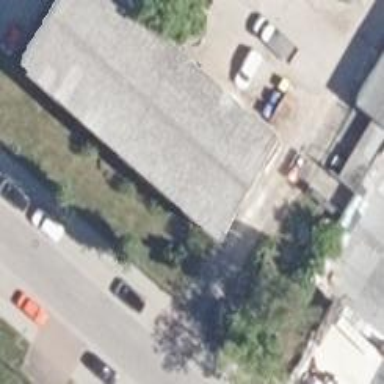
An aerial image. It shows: Office building.